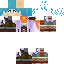
A male human skin with pale skin, wearing blue long hair dressed in a blue hoodie and brown pants, featuring a closed mouth.